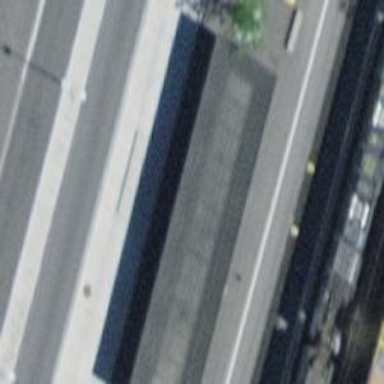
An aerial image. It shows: Platform with shelter for public transport.